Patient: sex F, age 33
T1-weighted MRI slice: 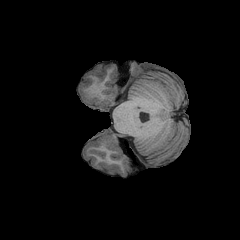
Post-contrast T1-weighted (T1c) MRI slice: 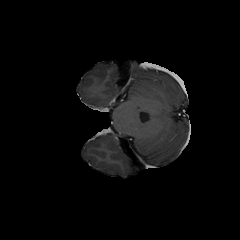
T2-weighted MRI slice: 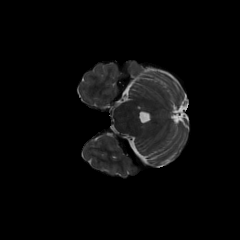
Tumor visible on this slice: no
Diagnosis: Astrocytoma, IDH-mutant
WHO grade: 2